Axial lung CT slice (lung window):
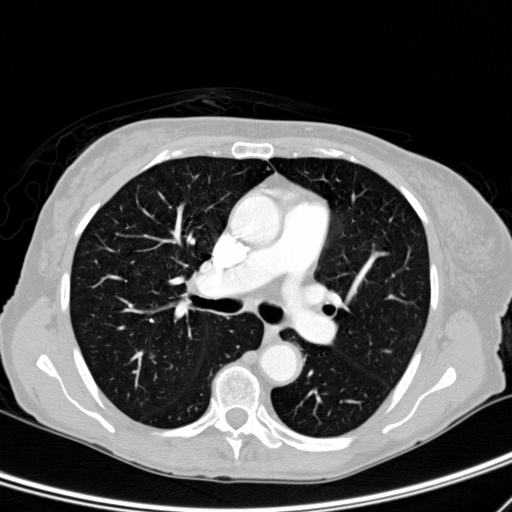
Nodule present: no